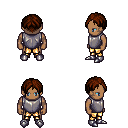
a pixel art fantasy rpg character, male body template, human, dark skin, steel chest armor, gold greaves, brown parted hairstyle, metal boots, four views (front, back, left, right), 2x2 character sprite sheet, small pixel art, hard edges, no anti-aliasing